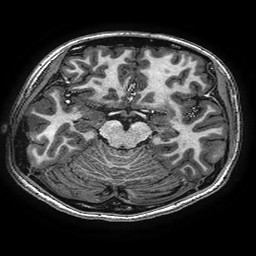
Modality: T1w
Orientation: coronal
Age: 17
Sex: female
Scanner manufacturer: ge
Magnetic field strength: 3 T
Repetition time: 0.00766 s
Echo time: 0.003476 s